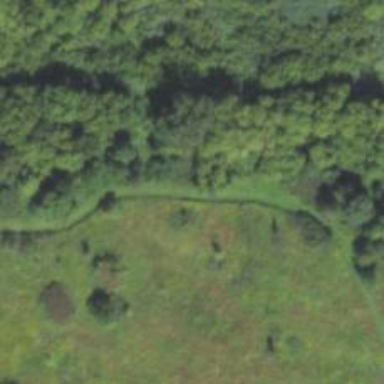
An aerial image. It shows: Bridleway.